Interaction volume radius: 5 \u00c5
Interaction volume height: 25 \u00c5
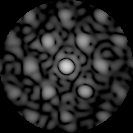
Disorder parameter: 0.4905